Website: home-depot
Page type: customer-info-address
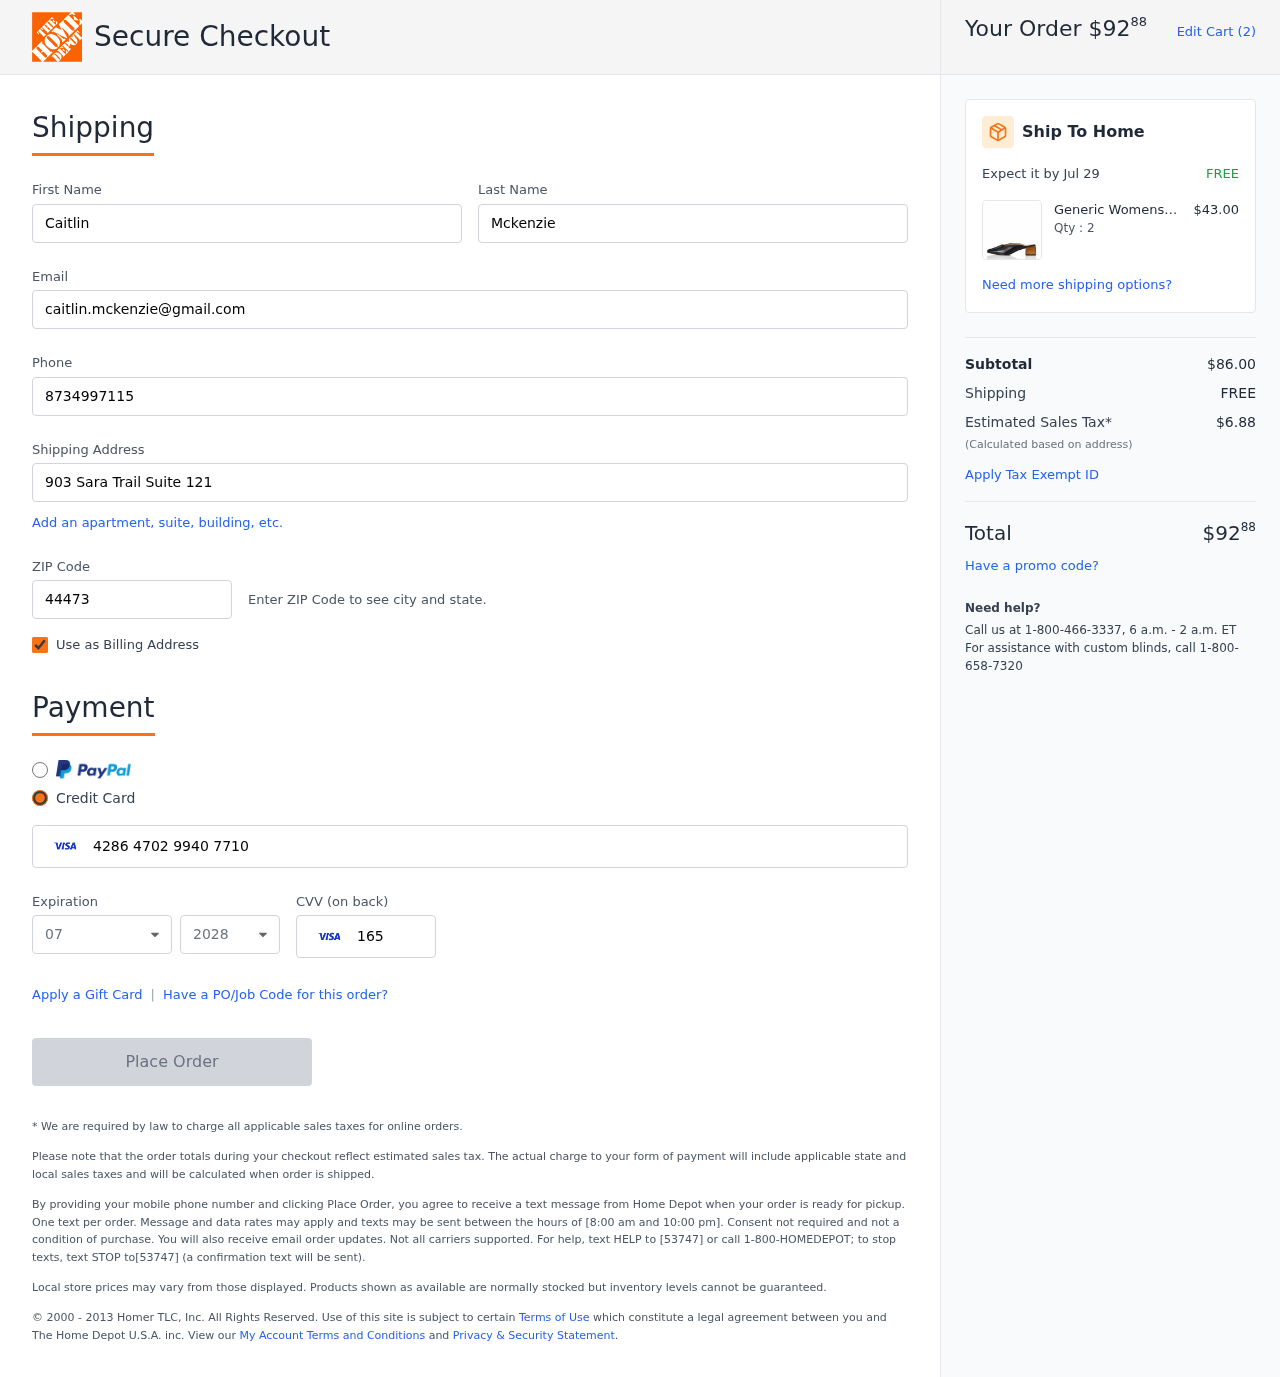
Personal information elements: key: PII_CARD_CVV
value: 165
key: PII_CARD_EXPIRY_MONTH
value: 07
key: PII_CARD_EXPIRY_YEAR
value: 28
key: PII_CARD_NUMBER
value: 4286 4702 9940 7710
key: PII_EMAIL
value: caitlin.mckenzie@gmail.com
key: PII_FIRSTNAME
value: Caitlin
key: PII_LASTNAME
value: Mckenzie
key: PII_PHONE
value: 8734997115
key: PII_POSTCODE
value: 44473
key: PII_STREET
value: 903 Sara Trail Suite 121
Product elements: key: PRODUCT1_BRAND
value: Generic
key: PRODUCT1_NAME
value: Womens^Women's Mule Closed Toe Heels, Black, 8
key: PRODUCT1_NAME
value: Womens^Women's Mule ...
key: PRODUCT1_PRICE
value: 43
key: PRODUCT1_QUANTITY
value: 2
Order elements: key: ORDER_TOTAL
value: $9288
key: ORDER_NUM_ITEMS
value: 2
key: ORDER_DELIVERY_DATE
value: Jul 29
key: ORDER_SUBTOTAL
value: $86.00
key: ORDER_SHIPPING_COST
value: FREE
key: ORDER_TAX
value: $6.88